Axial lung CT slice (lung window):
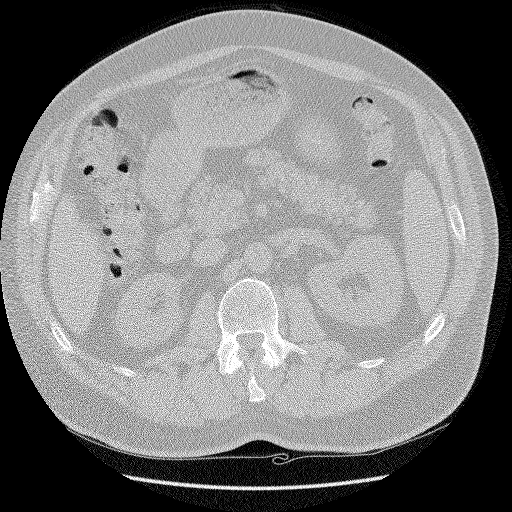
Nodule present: no